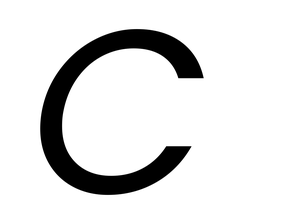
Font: Poppins-Italic